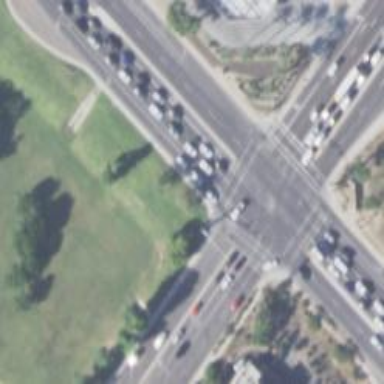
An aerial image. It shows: Solid stop line on the road.